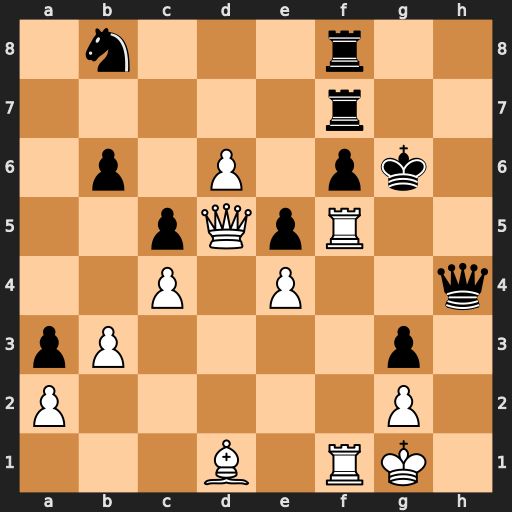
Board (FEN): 1n3r2/5r2/1p1P1pk1/2pQpR2/2P1P2q/pP4p1/P5P1/3B1RK1
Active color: w
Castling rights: -
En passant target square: -
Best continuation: Rh5 Qxh5 Bxh5+